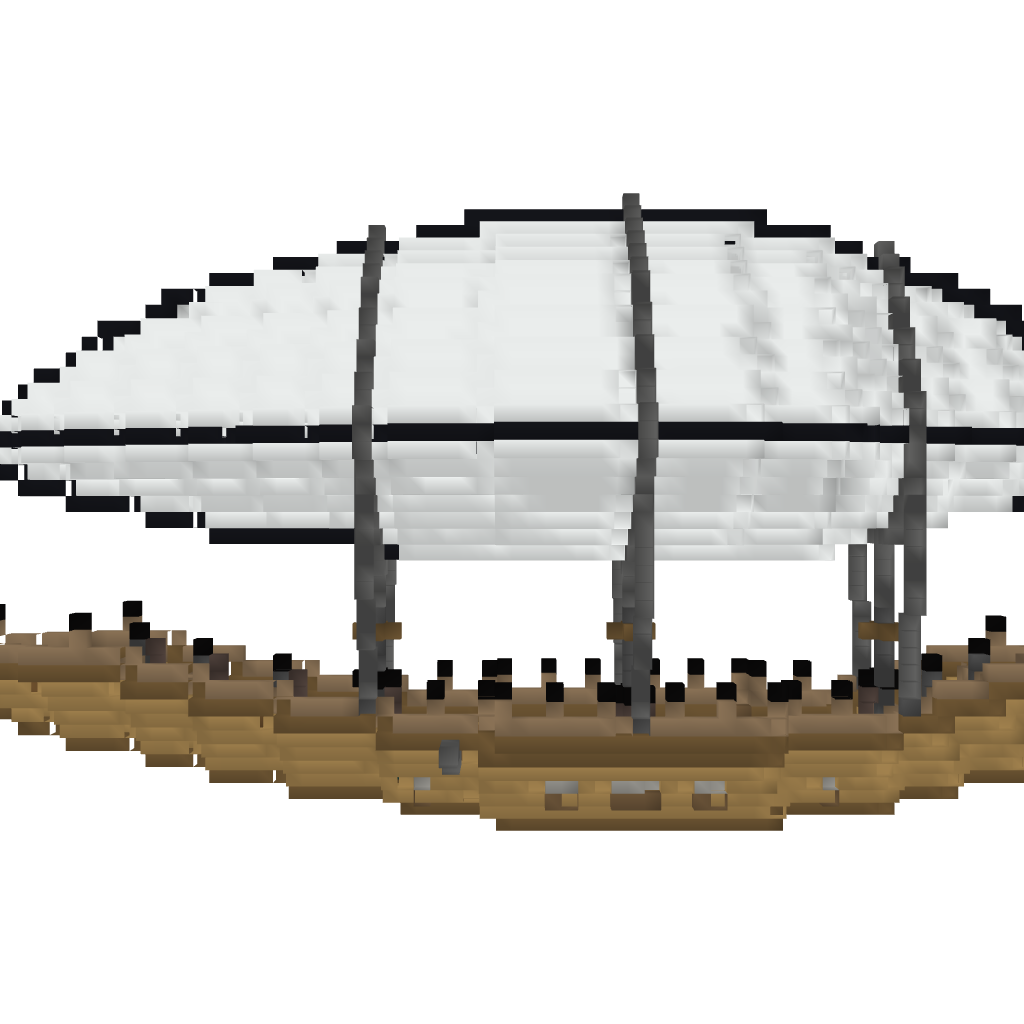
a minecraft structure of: Airship by iChunkLP *Reuploaded*